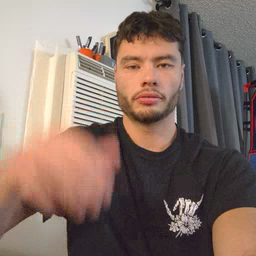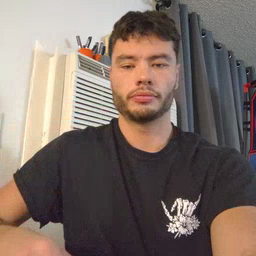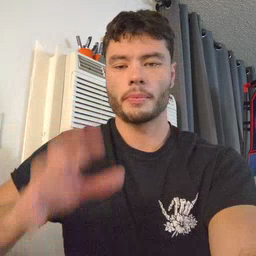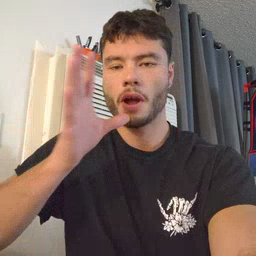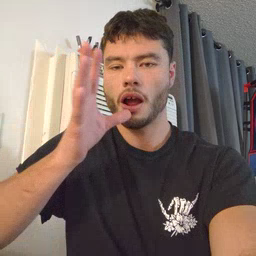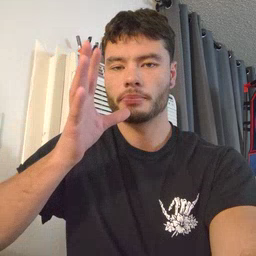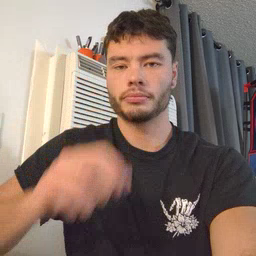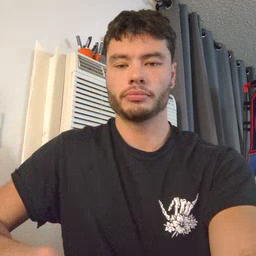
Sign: mom